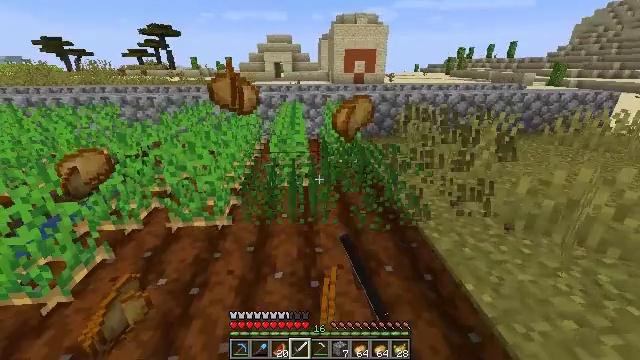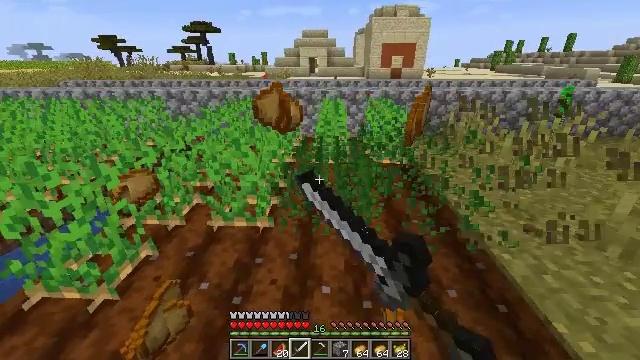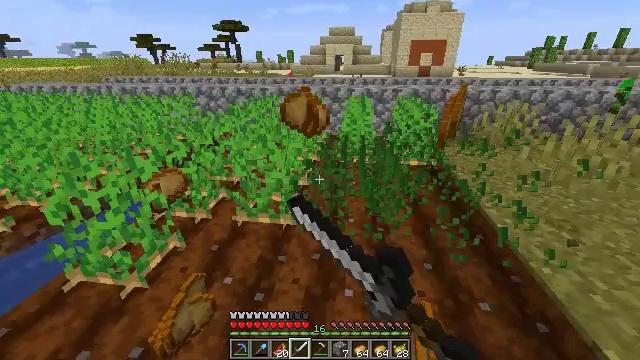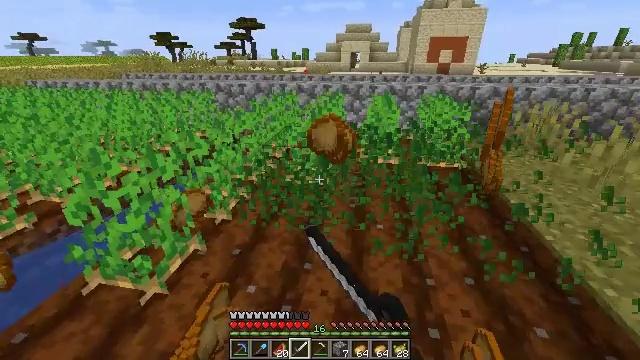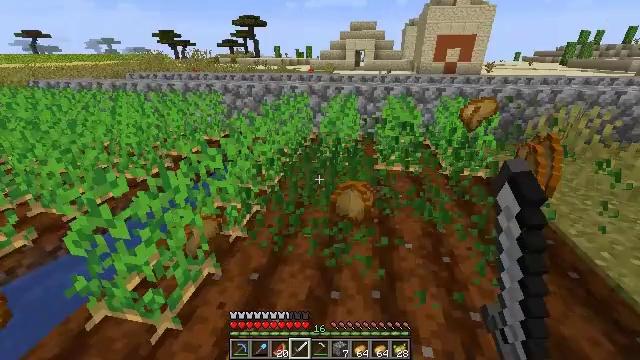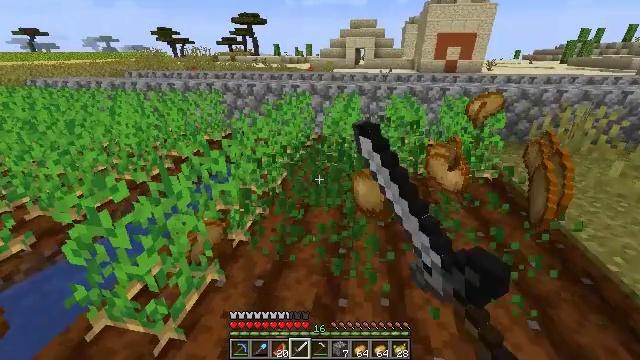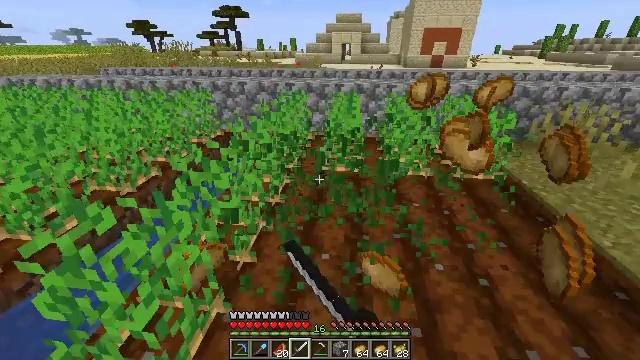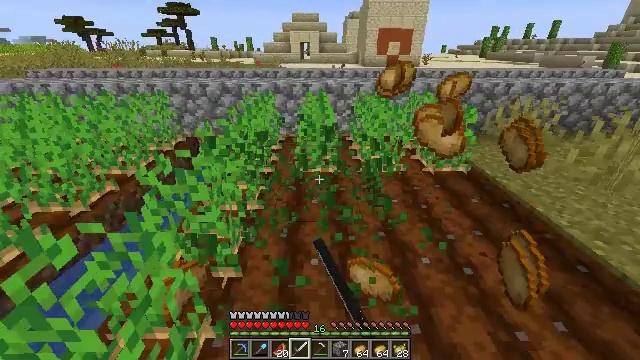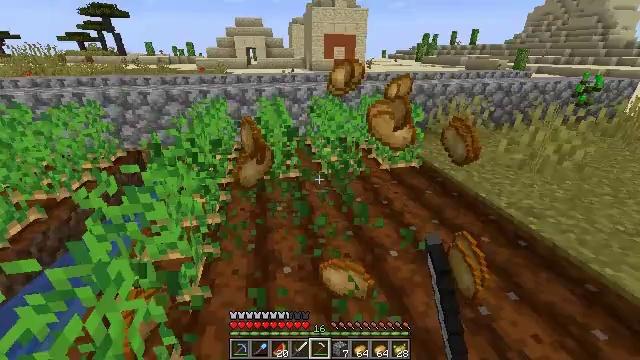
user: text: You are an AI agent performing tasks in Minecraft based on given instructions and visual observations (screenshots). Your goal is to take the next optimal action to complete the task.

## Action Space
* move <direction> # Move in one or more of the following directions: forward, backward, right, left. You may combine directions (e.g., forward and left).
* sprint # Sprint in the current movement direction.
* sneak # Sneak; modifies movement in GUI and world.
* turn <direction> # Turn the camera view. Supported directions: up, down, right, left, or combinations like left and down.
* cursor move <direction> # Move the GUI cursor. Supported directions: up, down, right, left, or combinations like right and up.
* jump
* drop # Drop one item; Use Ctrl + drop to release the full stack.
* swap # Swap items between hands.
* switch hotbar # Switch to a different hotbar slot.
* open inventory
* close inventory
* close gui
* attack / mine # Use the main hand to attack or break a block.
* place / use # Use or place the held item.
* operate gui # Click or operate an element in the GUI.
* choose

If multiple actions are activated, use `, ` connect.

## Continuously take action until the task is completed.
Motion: motion action
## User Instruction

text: Dig up potatoes from the soil.
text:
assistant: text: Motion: move forward and move left, turn left and down, attack / mine
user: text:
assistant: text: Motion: move forward and move left, turn left, attack / mine, switch to hotbar 4
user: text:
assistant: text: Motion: move forward and move left, turn left, attack / mine, switch to hotbar 4
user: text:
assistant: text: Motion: move forward and move left, attack / mine, switch to hotbar 4
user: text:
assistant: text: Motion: move forward and move left, attack / mine
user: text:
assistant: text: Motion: move forward and move left, turn right, attack / mine
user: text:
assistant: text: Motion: move left, turn right, attack / mine
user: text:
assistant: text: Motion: turn right, attack / mine, switch to hotbar 5
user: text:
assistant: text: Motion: attack / mine, switch to hotbar 5